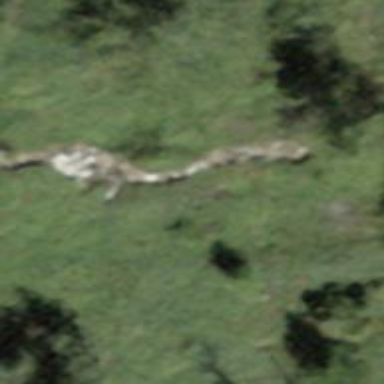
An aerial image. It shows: Path on the ground.